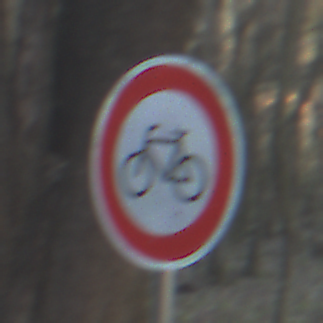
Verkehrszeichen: VerbotRadverkehr
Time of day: SunriseSunset
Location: Outdoor (Nature)
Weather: Clear
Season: Winter
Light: Natural